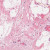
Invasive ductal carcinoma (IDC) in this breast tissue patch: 0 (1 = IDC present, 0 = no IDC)